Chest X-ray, AP view. Patient: 33 years old, sex F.
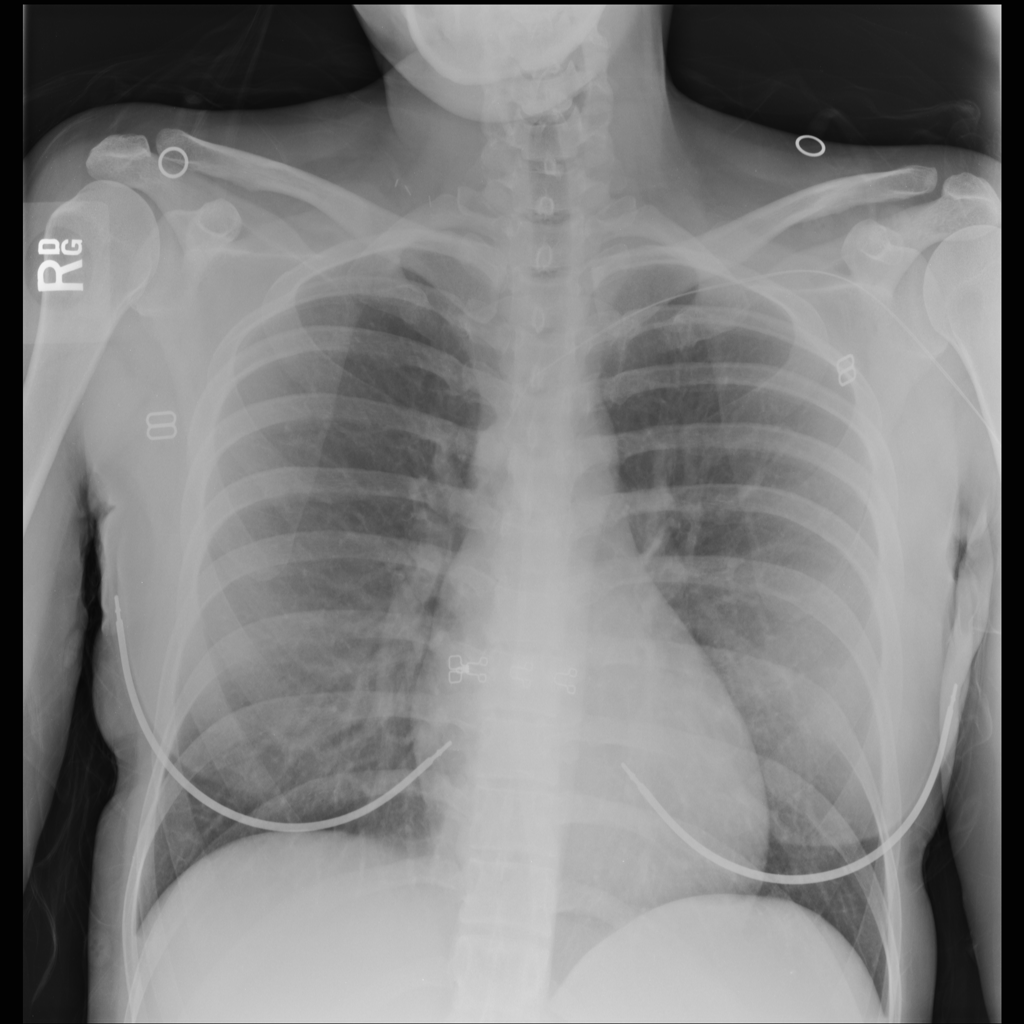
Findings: No Finding